Question: Can somebody explain about ? I still don't understand how it works.
search w/ , and If still not found the solution; increase the ++ until found solution.
If Iterative deepening using , then Iterative Deepening A* use what to limit their search?
Here are a picture if you need to explain how it IDA* Works, i just don't understand how it works.
and etc, is the step
0+2=2 is

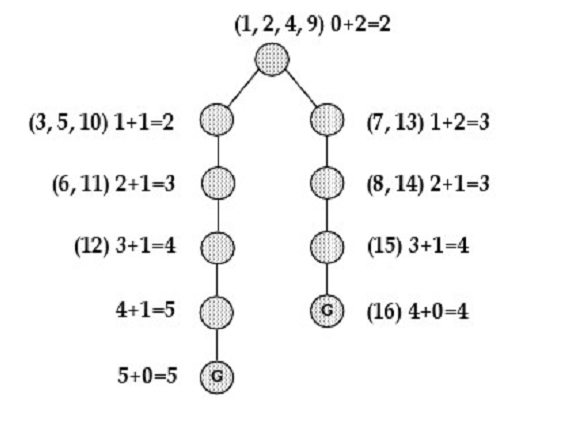
Answer: > If Iterative deepening using Depth, then Iterative Deepening A* use what to limit their search?
The naive implementation of IDA* would just have something like 'threshold++' at the end of every iteration, similar to your 'depth++' above. This is to keep IDA* admissible.
A better algorithm (that still keeps IDA* admissible) would be to increase the threshold by the next smallest g() cost that is available (from the closed set to the open set).
See: <URL>